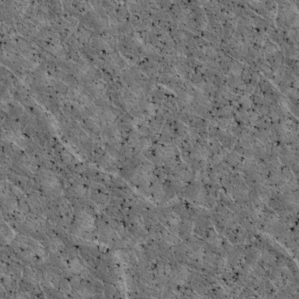
Label: non_frost